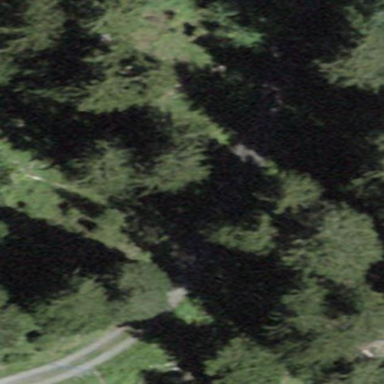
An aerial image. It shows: Forest area.